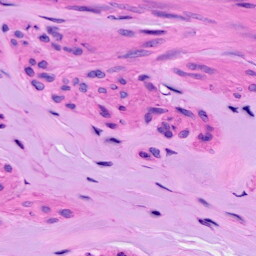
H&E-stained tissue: Ovarian